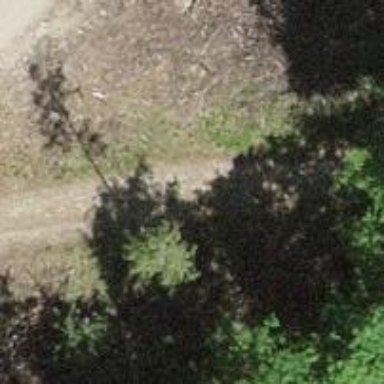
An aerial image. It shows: Dirt path.